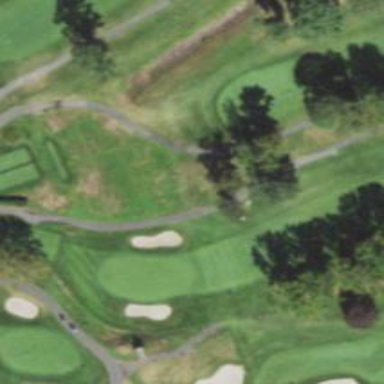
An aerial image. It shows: Path for both roads and golfers.